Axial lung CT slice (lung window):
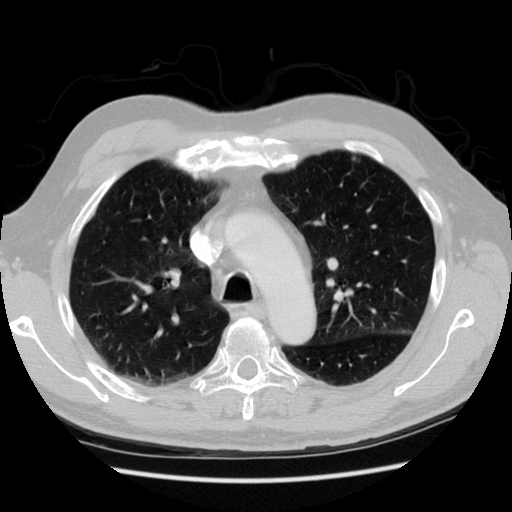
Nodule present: yes
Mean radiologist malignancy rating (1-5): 1